Question: I'm new to ODI and I'm making some tutorials,
I've created a physical and a logical agent and after editing the odiparams.bat and setting the correct driver and URL.
When I try to start the agent I get the following error:

The port number is correct and everything seems fine. Howerver it doesn't work
How can I fix this?
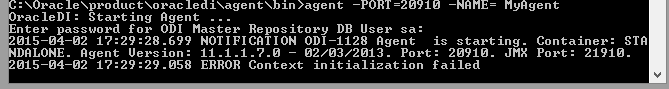
Answer: Remove the space between "-NAME=" and "MyAgent" and it will work.